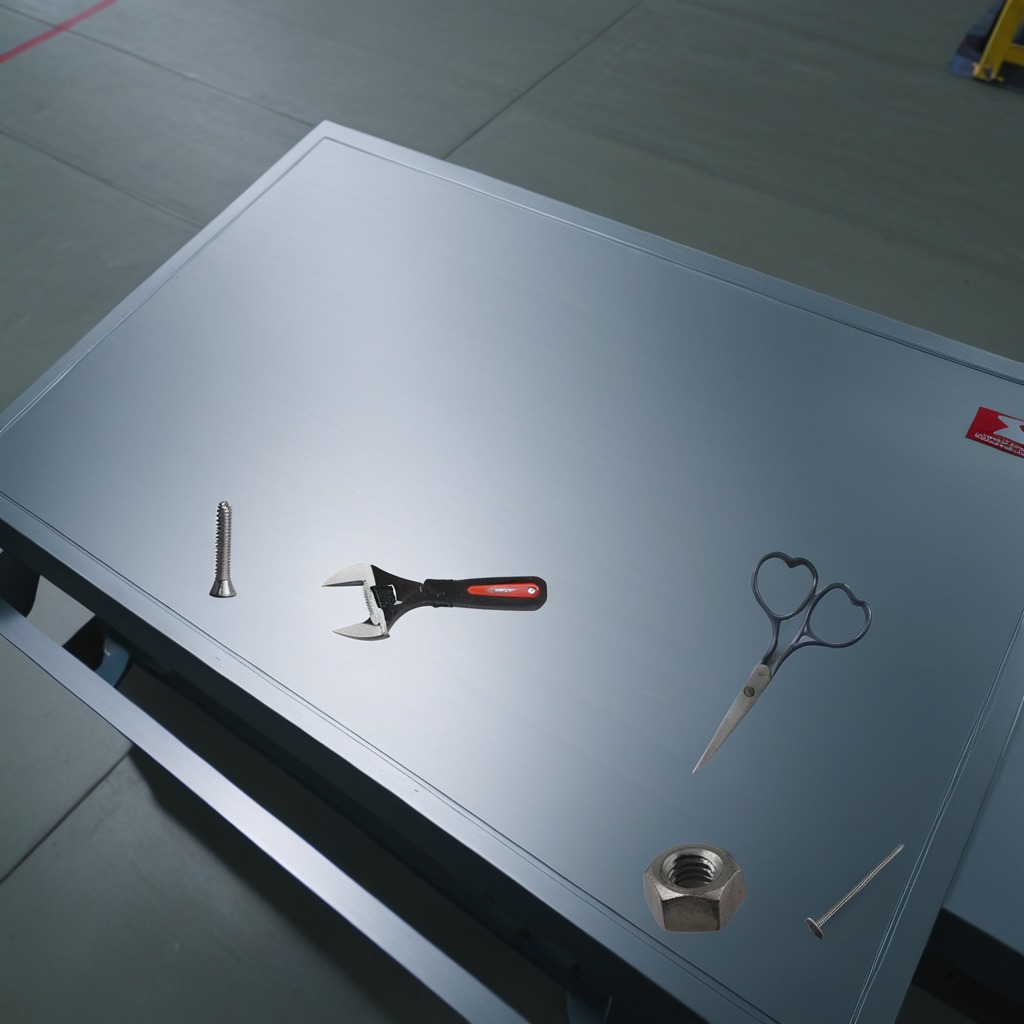
A metal machine screw, an iron nail, a metal nut, a pair of scissors, and a wrench are lying on the toolbox surface.